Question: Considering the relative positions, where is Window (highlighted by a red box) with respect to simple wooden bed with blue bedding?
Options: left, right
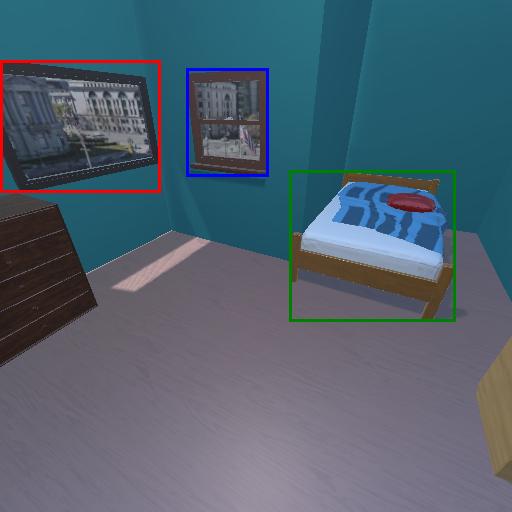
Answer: left